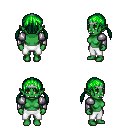
a pixel art fantasy rpg character, female body template, orc, green skin, steel arm armor, white pants, green twin-tailed hairstyle, silver tiara, four views (front, back, left, right), 2x2 character sprite sheet, small pixel art, hard edges, no anti-aliasing